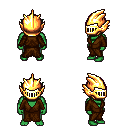
a pixel art fantasy rpg character, male body template, orc, green skin, brown robe, teal pants, pink parted hairstyle, gold helm, four views (front, back, left, right), 2x2 character sprite sheet, small pixel art, hard edges, no anti-aliasing